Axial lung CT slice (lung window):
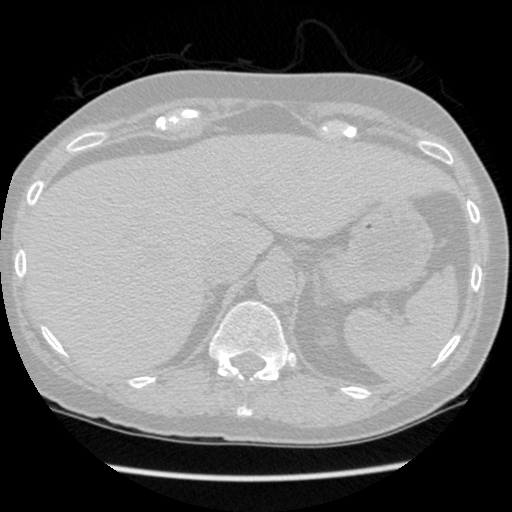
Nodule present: no